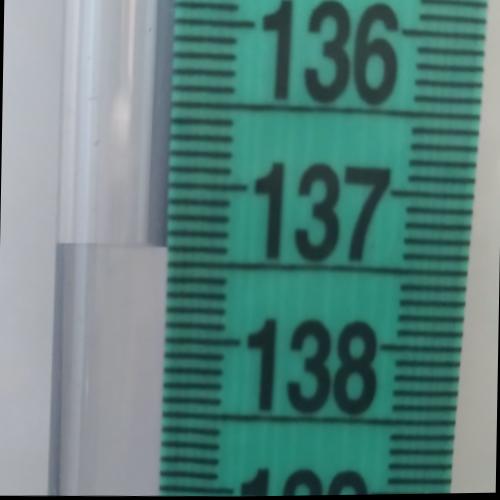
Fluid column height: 137.4 cm